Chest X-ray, PA view. Patient: 14 years old, sex F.
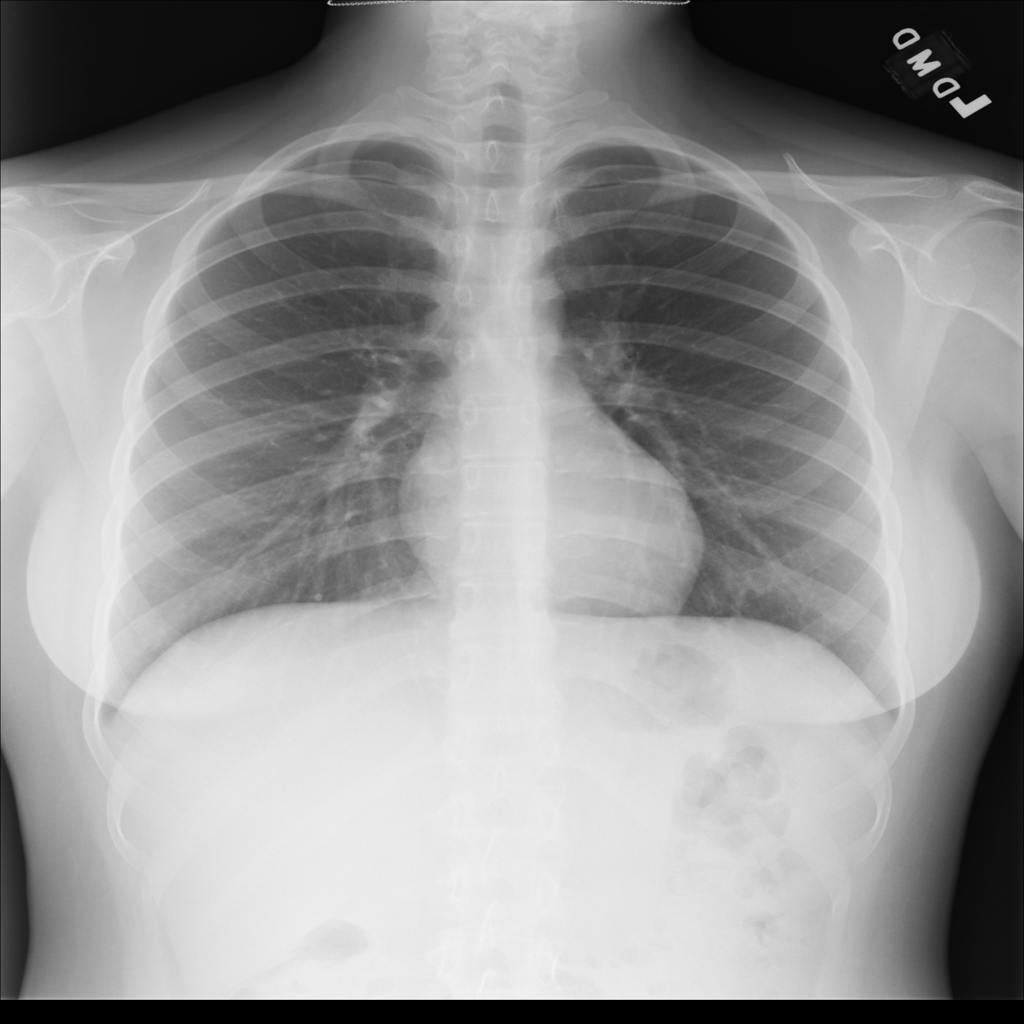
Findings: No Finding